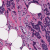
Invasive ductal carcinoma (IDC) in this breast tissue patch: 1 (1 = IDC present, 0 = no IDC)